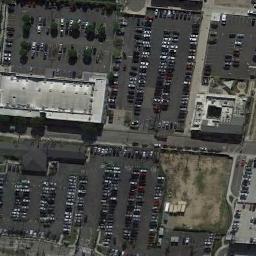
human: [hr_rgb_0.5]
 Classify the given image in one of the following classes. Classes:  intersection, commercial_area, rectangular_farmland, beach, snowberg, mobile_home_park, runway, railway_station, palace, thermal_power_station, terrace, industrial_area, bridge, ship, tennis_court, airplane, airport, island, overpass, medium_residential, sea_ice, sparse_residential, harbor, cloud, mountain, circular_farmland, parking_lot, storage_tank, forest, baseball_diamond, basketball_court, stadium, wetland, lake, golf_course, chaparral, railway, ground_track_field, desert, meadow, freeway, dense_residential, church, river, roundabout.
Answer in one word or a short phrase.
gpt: parking_lot